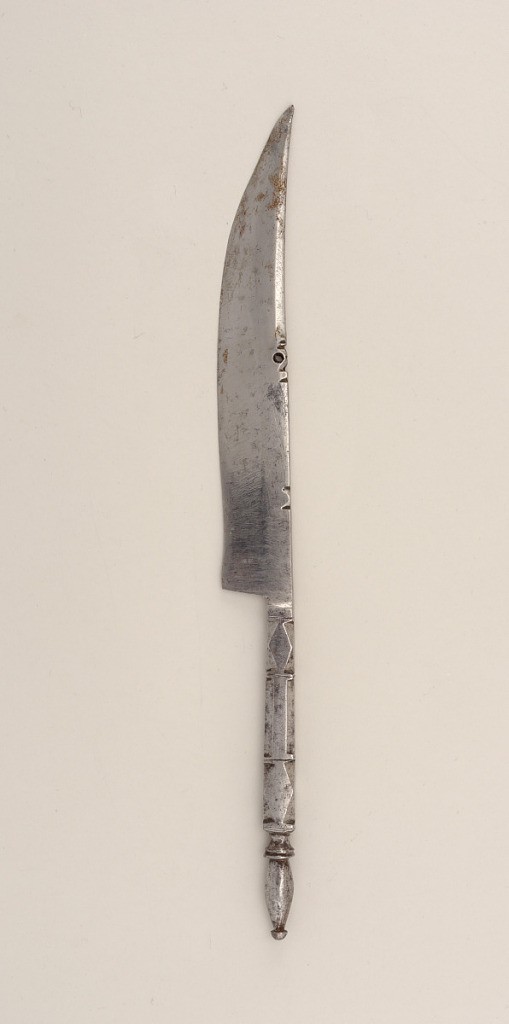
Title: Knife
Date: ca. 1865
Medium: steel
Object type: knife
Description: Knife in integral form. Tapered, curved, pointed triangular blade, straight cutting edge. Notched and engraved upper edge. Rectangular handle cut in geometric facets. Oval terminal with button.